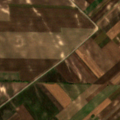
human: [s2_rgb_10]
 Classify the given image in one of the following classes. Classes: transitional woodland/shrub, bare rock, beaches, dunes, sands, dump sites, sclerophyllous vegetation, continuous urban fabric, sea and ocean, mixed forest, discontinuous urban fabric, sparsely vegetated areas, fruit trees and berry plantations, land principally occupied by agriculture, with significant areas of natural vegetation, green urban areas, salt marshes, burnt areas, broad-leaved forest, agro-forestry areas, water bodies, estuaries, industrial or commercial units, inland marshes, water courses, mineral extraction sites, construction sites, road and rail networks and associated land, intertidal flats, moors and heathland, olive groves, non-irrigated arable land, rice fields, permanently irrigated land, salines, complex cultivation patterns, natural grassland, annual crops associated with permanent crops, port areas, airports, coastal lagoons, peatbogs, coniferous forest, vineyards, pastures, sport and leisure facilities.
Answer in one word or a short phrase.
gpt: non-irrigated arable land